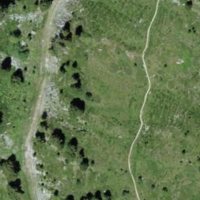
EUNIS habitat code: 41
Species observed at this site:
Arnica montana
Campanula barbata
Bartsia alpina